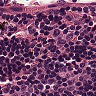
Metastatic tissue present: no